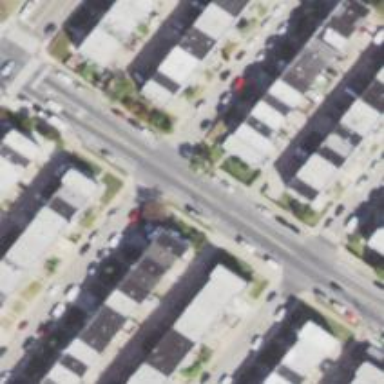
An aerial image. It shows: Alley classified as service road.